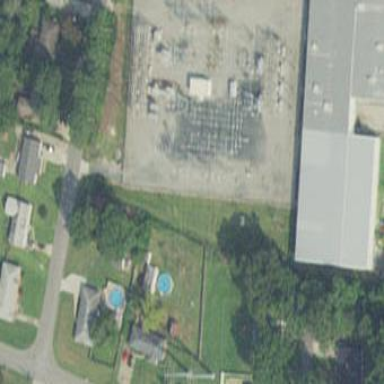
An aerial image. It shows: Distribution level power substation surrounded by fence.